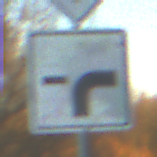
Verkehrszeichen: VerlaufVorfahrtsstrasse9
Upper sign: Vorfahrtsstrasse
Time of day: SunriseSunset
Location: Outdoor (Nature)
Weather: Clear
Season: Winter
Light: Natural